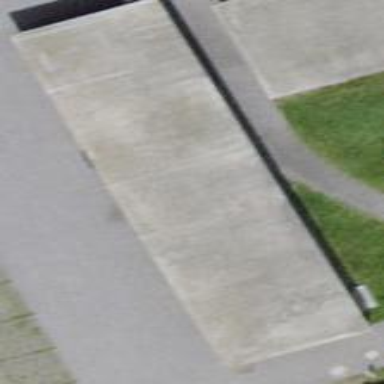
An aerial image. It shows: Garage.